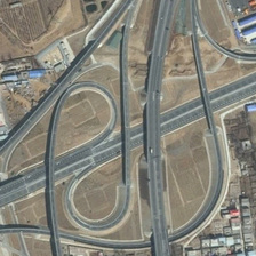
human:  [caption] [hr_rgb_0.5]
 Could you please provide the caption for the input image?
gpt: There is a spindle-shaped viaduct near the dense houses.

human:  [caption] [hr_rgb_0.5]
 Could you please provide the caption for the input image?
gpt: this is a rather complicated traffic facility with several flyovers spanning the straight road near the block of buildings .

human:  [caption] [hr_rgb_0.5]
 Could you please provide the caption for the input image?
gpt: near some compactly arranged houses is a spindle shaped viaduct .

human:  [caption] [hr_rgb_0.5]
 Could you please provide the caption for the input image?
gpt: There is a viaduct in the shape of a main axis near the dense house.

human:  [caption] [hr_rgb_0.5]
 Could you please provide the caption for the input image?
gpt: There is a spindle-shaped bridge near the dense house.